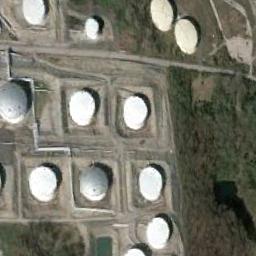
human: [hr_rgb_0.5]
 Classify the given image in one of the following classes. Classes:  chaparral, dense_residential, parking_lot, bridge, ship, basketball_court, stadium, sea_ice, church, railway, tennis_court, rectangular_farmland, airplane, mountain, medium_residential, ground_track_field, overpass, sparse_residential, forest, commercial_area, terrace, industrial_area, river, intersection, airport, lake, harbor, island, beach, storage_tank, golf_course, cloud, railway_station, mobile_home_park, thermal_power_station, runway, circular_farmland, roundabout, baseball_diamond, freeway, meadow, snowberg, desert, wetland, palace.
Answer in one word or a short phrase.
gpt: storage_tank